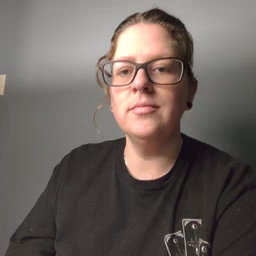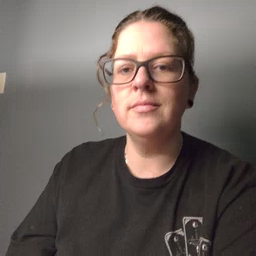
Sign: hide